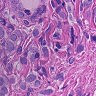
Metastatic tissue present: yes